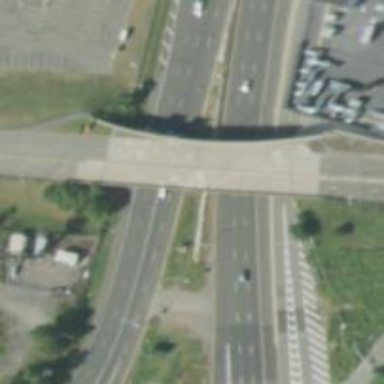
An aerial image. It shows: Motorway junction.